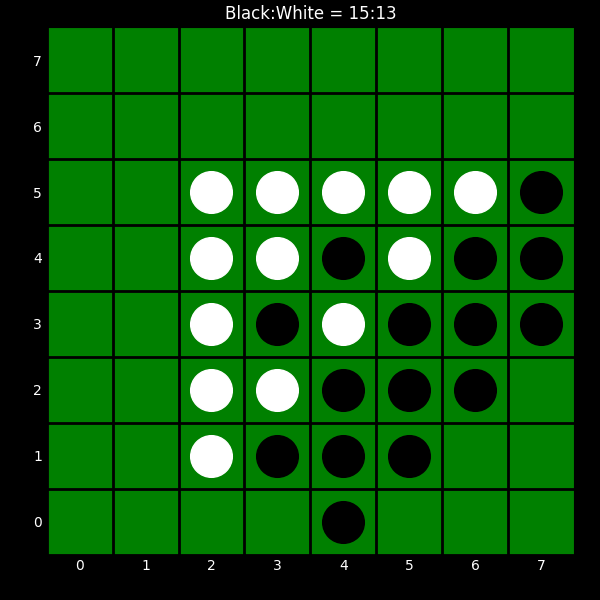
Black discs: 15
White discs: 13